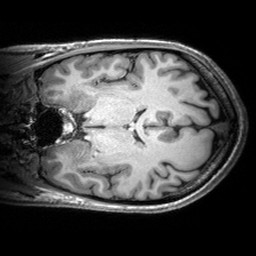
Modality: T1w
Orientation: coronal
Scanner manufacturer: siemens
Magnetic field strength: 3 T
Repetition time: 2.53 s
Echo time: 0.00299 s